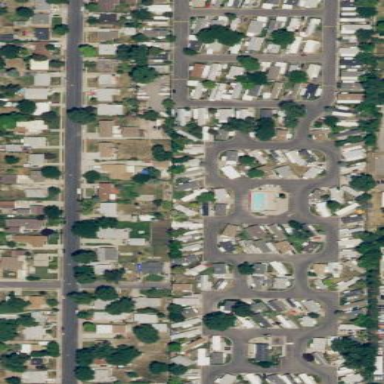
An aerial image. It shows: Residential area with mobile homes.